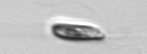
Label: Chrysochromulina